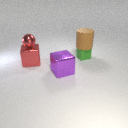
small red metal sphere above large red metal cube